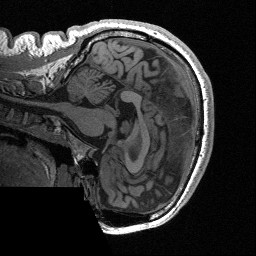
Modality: T1w
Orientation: sagittal